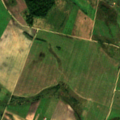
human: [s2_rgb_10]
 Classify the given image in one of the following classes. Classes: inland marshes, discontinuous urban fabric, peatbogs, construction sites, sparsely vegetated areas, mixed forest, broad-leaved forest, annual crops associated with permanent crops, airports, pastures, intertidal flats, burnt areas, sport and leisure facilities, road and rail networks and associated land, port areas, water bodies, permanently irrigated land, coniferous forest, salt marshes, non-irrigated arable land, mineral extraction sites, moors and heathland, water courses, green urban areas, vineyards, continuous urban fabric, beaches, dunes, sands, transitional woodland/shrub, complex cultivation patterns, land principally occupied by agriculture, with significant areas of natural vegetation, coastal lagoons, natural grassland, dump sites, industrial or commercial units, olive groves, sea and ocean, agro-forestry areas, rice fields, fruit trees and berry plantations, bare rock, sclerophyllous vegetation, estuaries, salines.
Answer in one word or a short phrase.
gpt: non-irrigated arable land, pastures